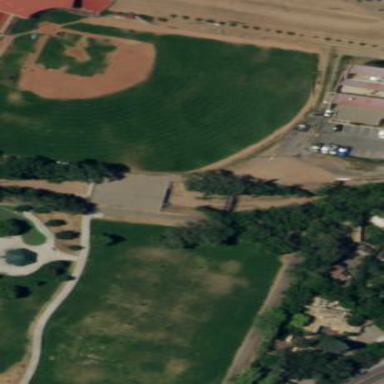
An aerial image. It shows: Grass baseball pitch for leisure and sport.